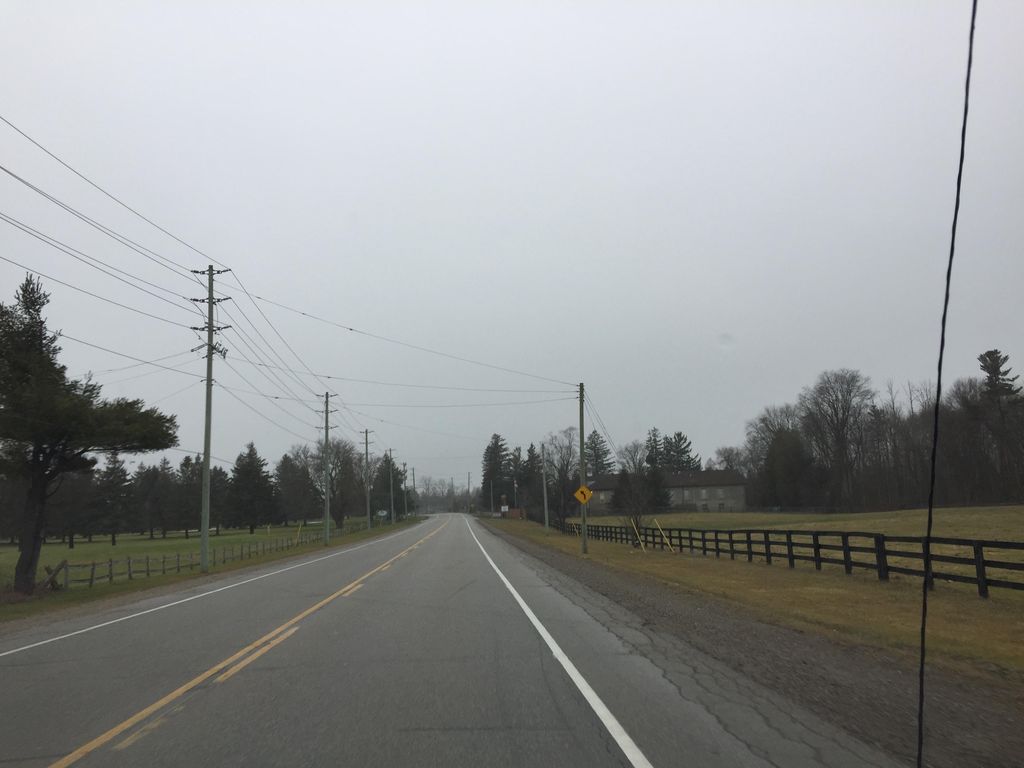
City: kitchener-waterloo